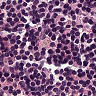
Metastatic tissue present: no